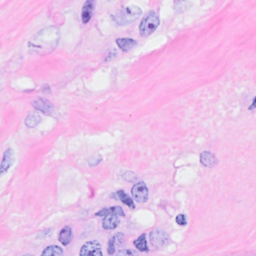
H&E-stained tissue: Breast